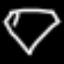
Label: diamond